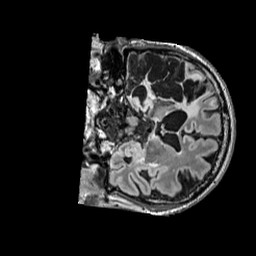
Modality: FLAIR
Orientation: coronal
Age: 51
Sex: male
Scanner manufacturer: siemens
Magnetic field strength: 3 T
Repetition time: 5 s
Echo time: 0.387 s